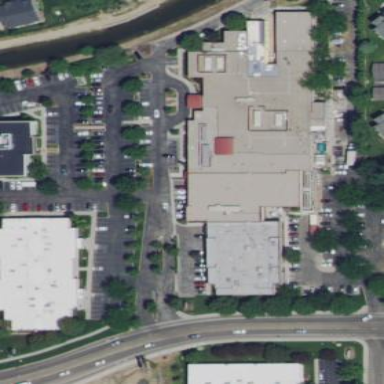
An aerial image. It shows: Hospital building providing healthcare services.